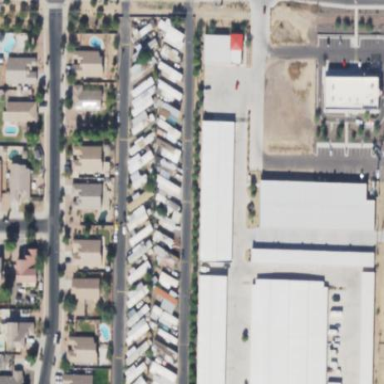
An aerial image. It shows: Storage rental shop.